Field crop: maize
Growth stage: 2
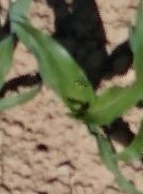
Species: maize